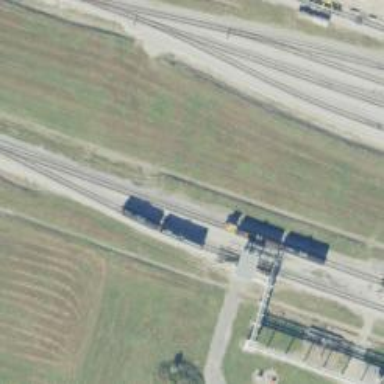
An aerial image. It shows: Rail spur service.